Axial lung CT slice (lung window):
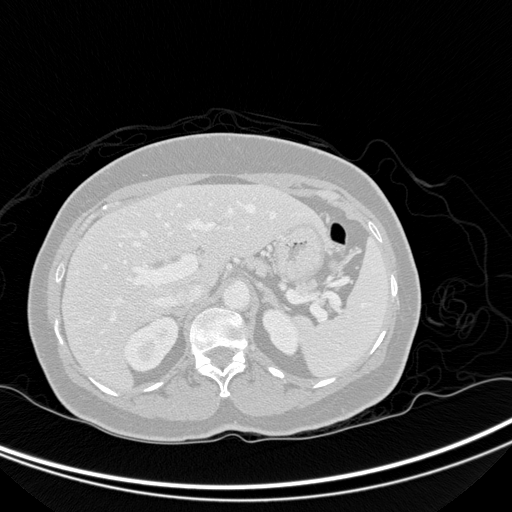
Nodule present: no